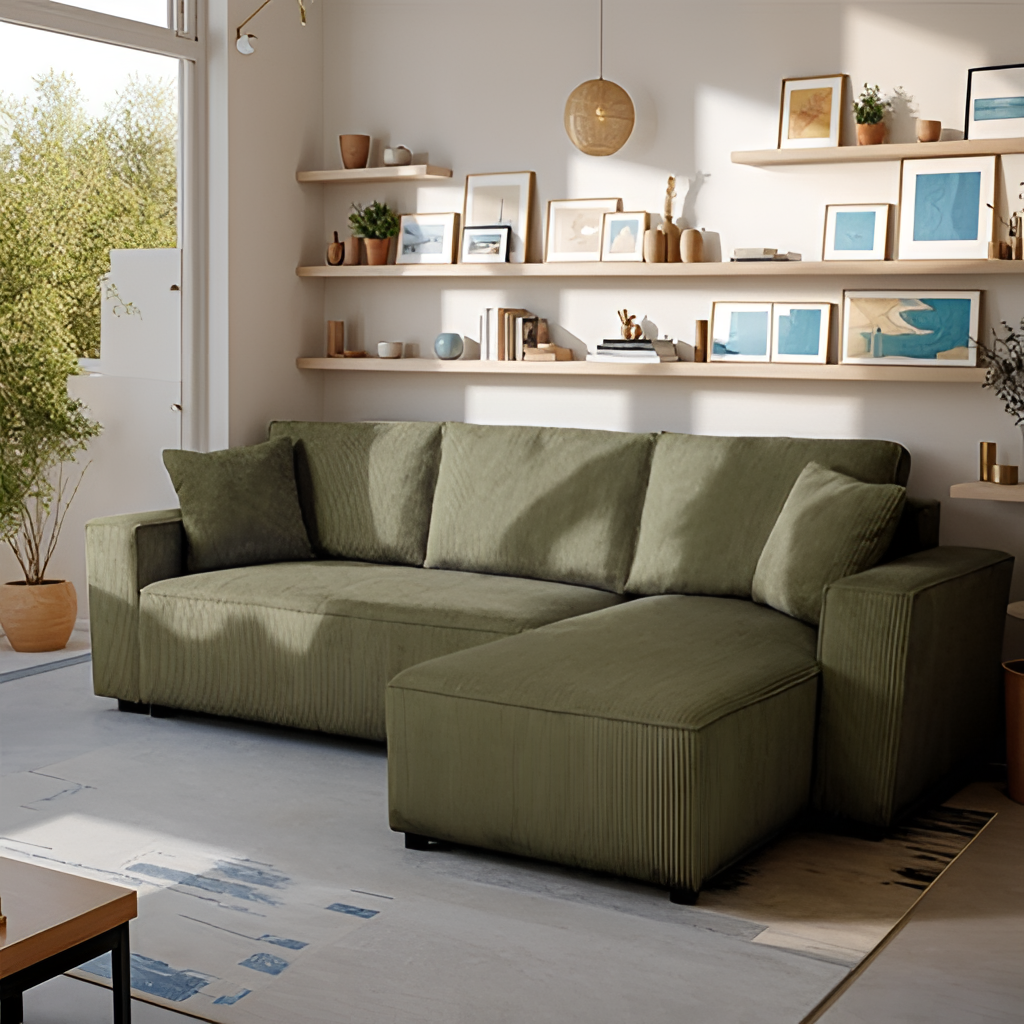
living room, fabric sectional sofa, white paint wallpaper, with solid pattern, contemporary, tile flooring, with smooth pattern